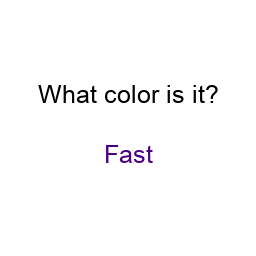
Color: indigo
Background color: white
Question text color: black